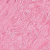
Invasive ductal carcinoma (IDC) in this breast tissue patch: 0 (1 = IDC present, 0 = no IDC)